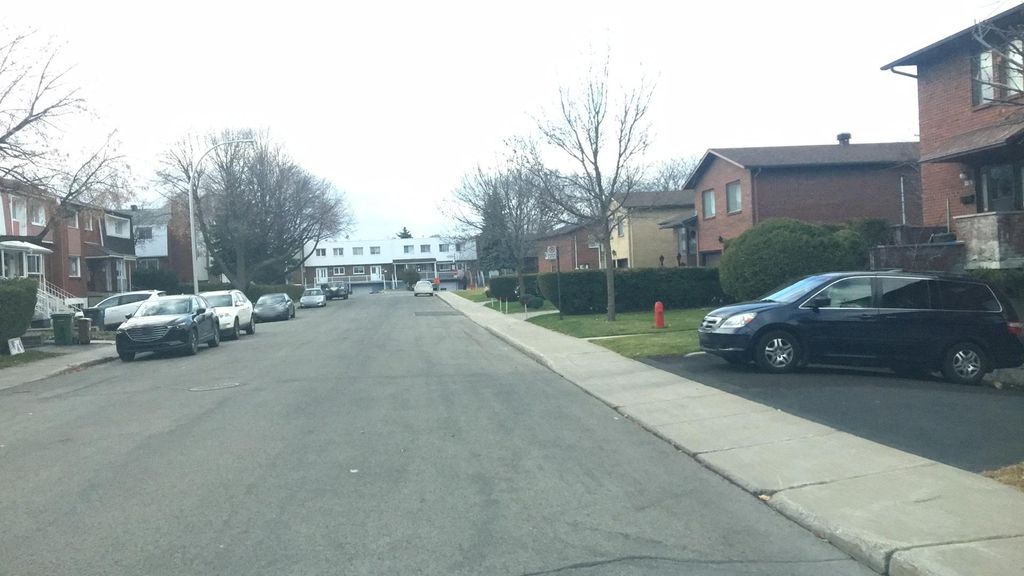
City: montreal